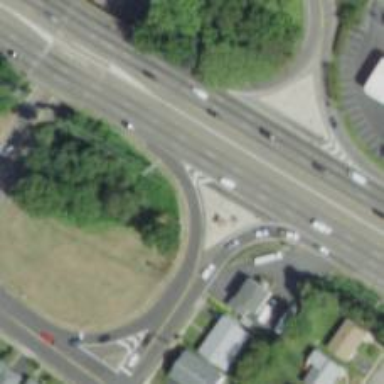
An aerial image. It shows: Trunk link highway.